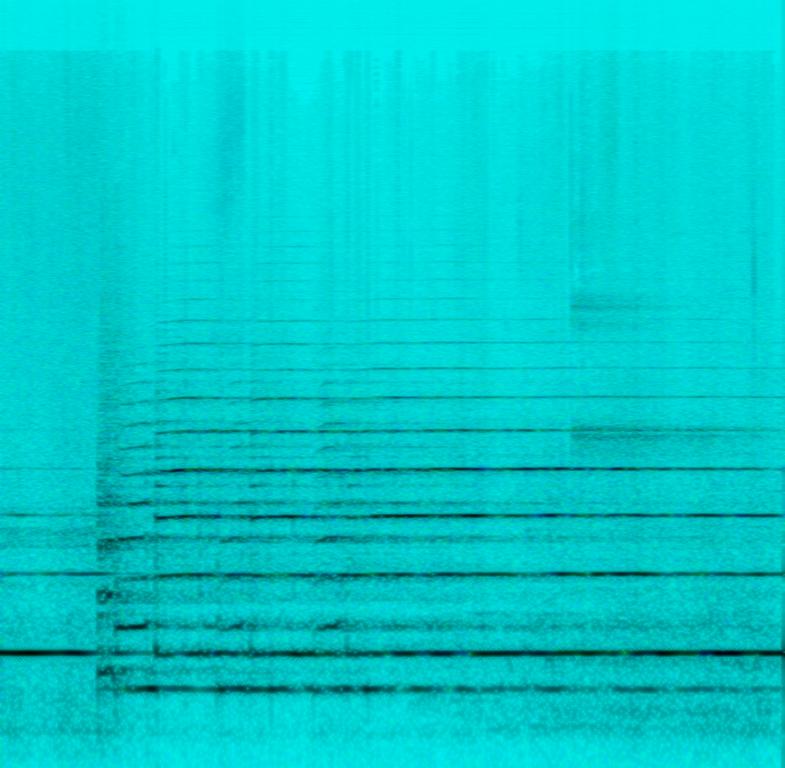
This amateur recording features a shofar being played. It sounds like a bugle. The melody starts on a low note followed by a higher note and alternates the same with a long ring of the high note. It is played in a place with a lot of reverb. There are no other instruments in this song. There are no voices in this song. This can be played in a movie scene just before a war.